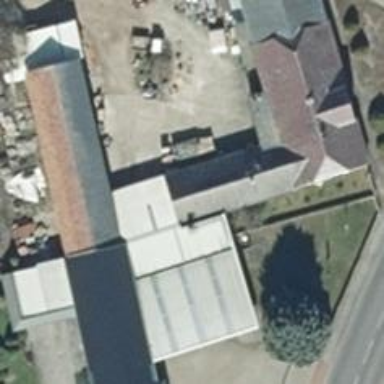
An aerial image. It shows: Flat-roofed building with light gray roof.